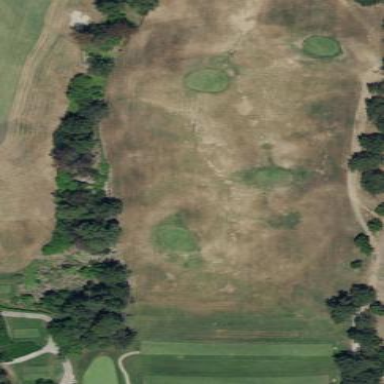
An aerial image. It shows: Grassy area used as driving range for golf.